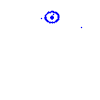
Particle: proton